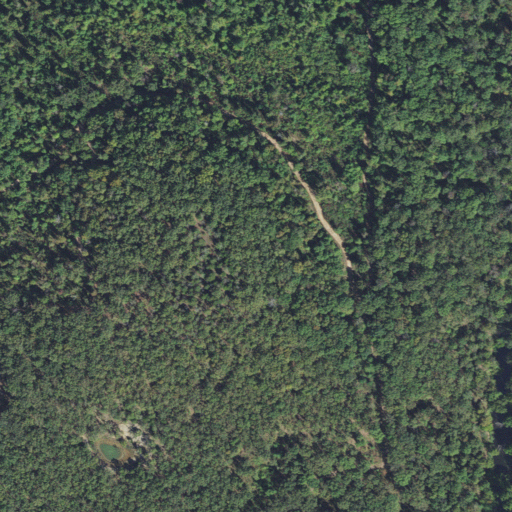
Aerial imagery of mountain in Arkansas named Round Mountain containing deciduous forest and pasture